Question: I'm have a form (that is created in index.html). . I think it has to do with my app routes in Flask, but I can't figure out a solution...
In Index.html (excerpt):
> '''
<form class="demographic-form" action="/getsurveyresult" method="post">
Question:
<br>
<input type="checkbox" name="question" value="yes">Check this box!
<br>
<input type="submit" id="submitButton" value="Submit">
</form>
'''
In app.py:
'''
from flask import *
import json
app = Flask(__name__)
app.debug = True
app.vars = {}
@app.route("/")
def index():
return render_template("index.html")
@app.route('/getsurveyresults', methods=['POST'])
def processData():
app.vars['question'] = request.form['question']
f = open('data.txt' ,'w')
f.write('question: %s
' %(app.vars['question']))
f.close()
return render_template("getsurveyresults.html")
if __name__ == "__main__":
app.run()
'''
I have a getsurveyresults.html script in the same folder as index.html. Index.html has no issue rendering.
P.S. I tried replacing action="/getsurveyresult" with action="{{ url_for('getsurveyresult') }}" but I got a werkzeug.routing.BuildError - as shown below

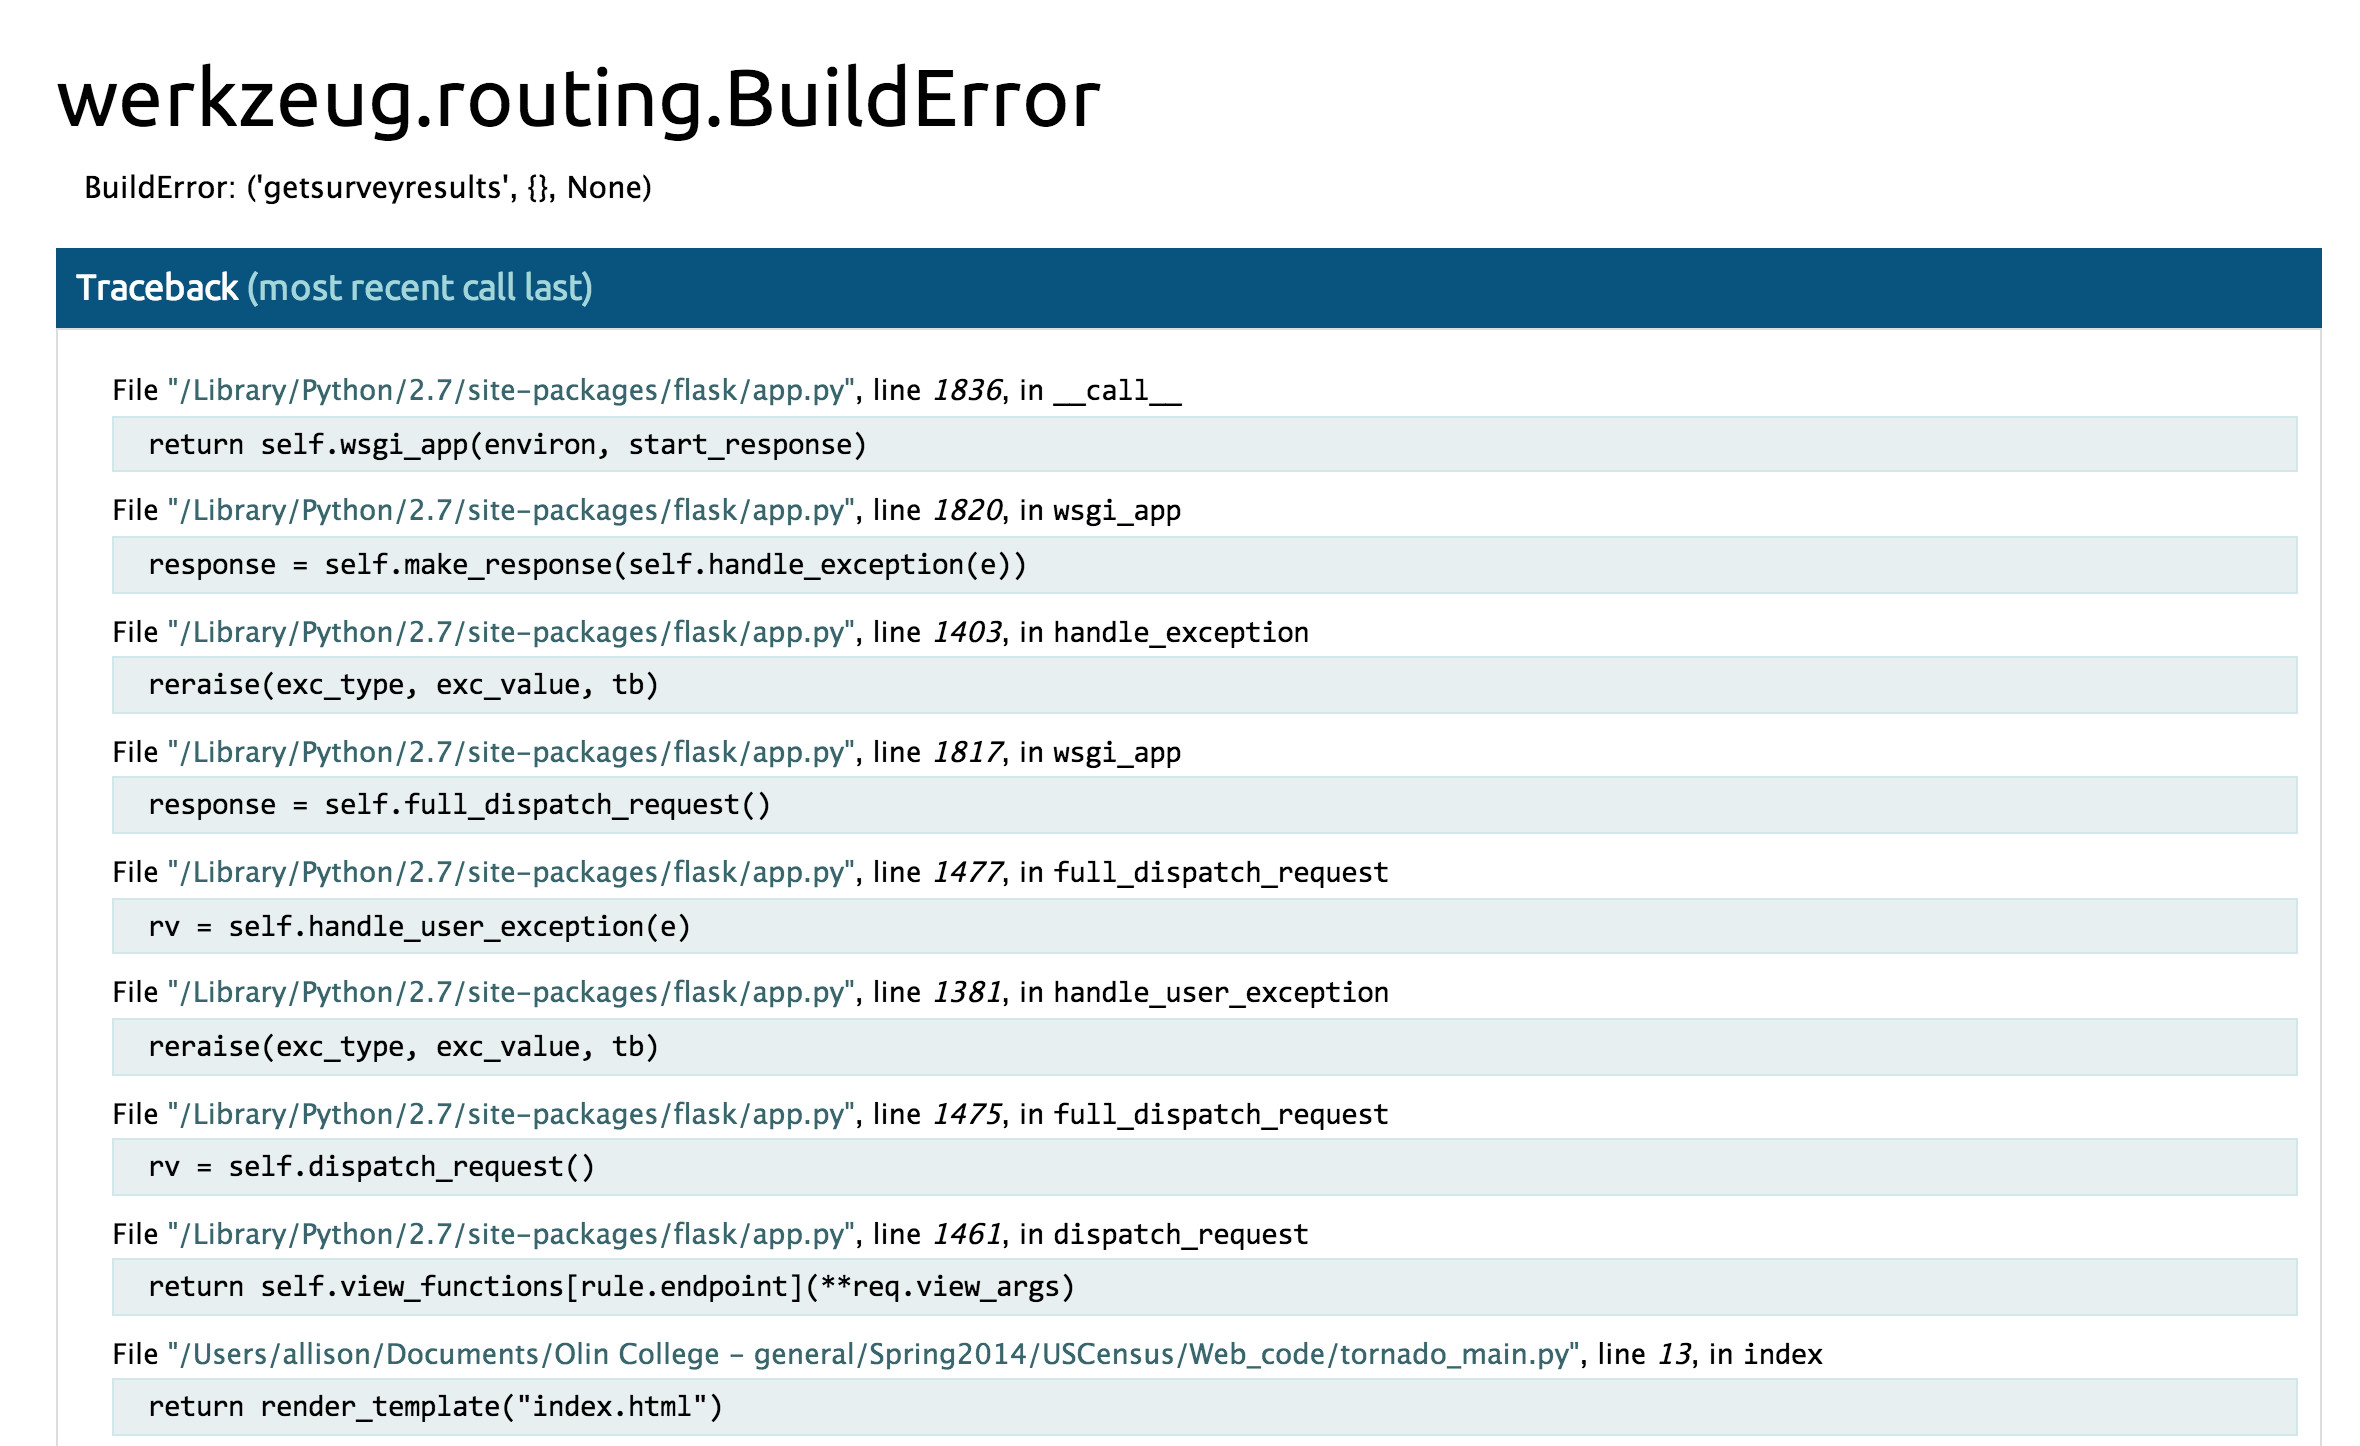
Answer: You have two problems:
1. If the question checkbox is not checked then there will be no question field in the POST data. Flask raises a subclass of KeyError on invalid key lookups on args and form (just like a normal Python dictionary). This shows up as a 400 error. If the field is optional use request.form.get('question')
2. The argument to url_for should be the name of the controller (in this case processData), not the URL.